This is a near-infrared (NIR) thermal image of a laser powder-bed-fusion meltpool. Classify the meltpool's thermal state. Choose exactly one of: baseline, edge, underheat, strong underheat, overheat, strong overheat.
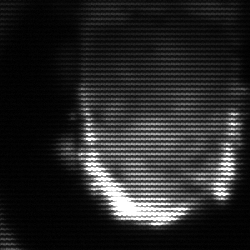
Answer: baseline